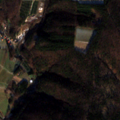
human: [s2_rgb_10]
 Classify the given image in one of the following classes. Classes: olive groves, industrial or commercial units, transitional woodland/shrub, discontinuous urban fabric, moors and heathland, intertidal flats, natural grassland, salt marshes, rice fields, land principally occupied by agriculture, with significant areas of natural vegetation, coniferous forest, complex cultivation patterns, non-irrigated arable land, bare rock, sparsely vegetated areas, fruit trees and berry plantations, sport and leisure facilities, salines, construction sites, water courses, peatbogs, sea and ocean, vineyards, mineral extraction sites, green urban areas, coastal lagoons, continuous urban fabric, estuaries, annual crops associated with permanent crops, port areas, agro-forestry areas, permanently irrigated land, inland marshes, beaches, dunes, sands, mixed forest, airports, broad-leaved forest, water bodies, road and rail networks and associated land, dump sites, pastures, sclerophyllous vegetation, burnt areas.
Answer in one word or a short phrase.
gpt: discontinuous urban fabric, non-irrigated arable land, complex cultivation patterns, broad-leaved forest, mixed forest